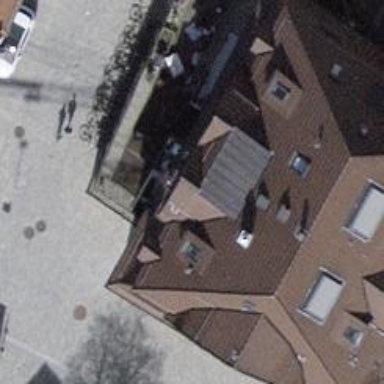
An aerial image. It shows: Café.